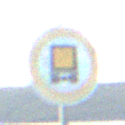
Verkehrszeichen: VerbotKennzeichnungspflichtigeKraftfahrzeugeGefaehrlicheGueter
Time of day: SunriseSunset
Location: Outdoor (RoadRail)
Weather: PartlyCloudy
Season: NotSpecified
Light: Natural